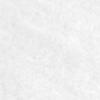
Label: no_change